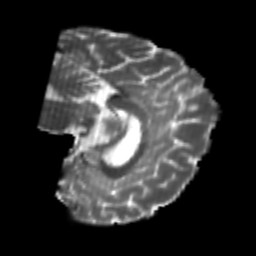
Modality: T2w
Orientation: sagittal
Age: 26
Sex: male
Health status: healthy
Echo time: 0.074 s